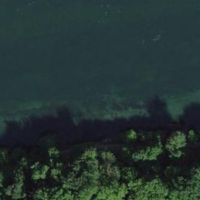
EUNIS habitat code: 15
Species observed at this site:
Cardamine pratensis